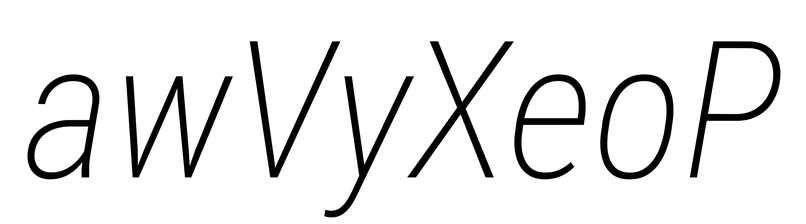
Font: Roboto-Italic_Condensed_ExtraLight_Italic